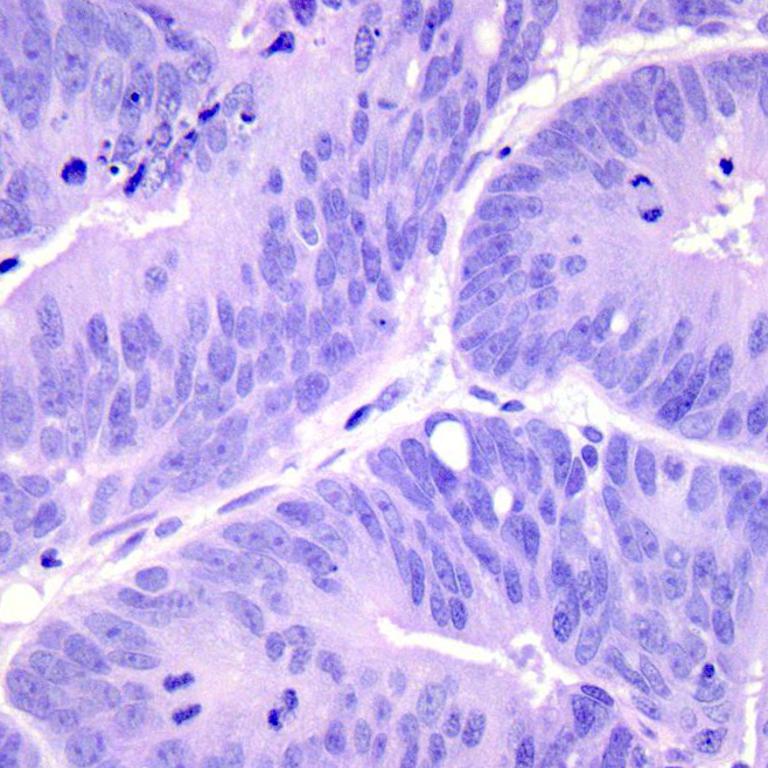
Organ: colon
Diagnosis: adenocarcinomas